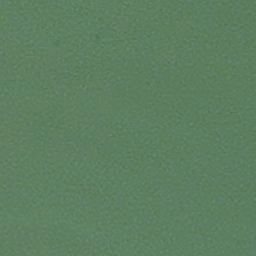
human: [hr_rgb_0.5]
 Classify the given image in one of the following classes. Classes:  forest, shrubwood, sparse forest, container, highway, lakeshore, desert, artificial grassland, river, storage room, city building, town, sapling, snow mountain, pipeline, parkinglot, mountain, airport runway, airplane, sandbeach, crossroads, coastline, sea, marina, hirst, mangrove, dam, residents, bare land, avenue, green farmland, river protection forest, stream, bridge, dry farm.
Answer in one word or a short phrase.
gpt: sea